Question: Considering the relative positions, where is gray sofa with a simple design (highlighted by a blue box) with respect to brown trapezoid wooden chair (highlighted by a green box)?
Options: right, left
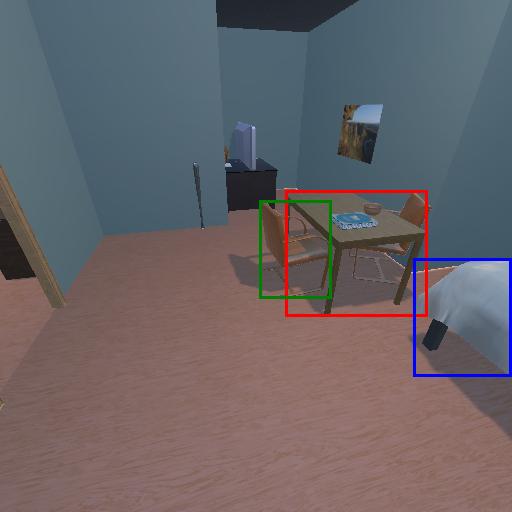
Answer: right